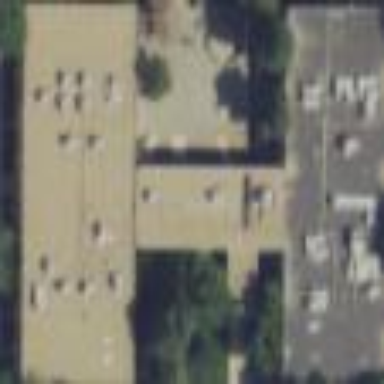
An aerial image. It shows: Commercial building.